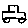
Label: car